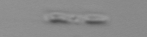
Label: Leptocylindrus